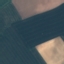
Land use / land cover class: AnnualCrop